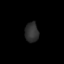
Tissue: lung
Cell type: Fibroblasts
Senescence score: 0.6659
Nuclear area (px): 263
Mean DAPI intensity: 47.433